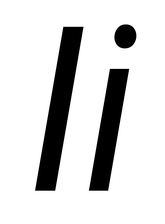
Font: Roboto-Italic_Condensed_Italic